Field crop: maize
Growth stage: 2
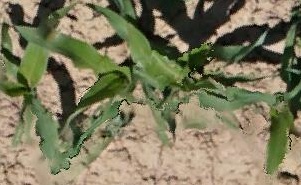
Species: maize